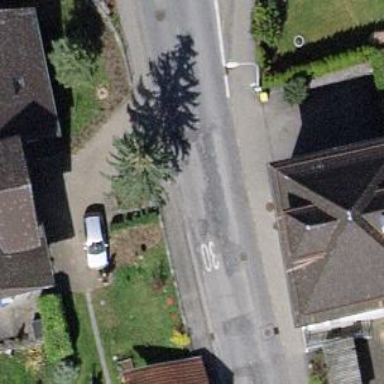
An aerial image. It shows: Bus stop with stop position for public transport.